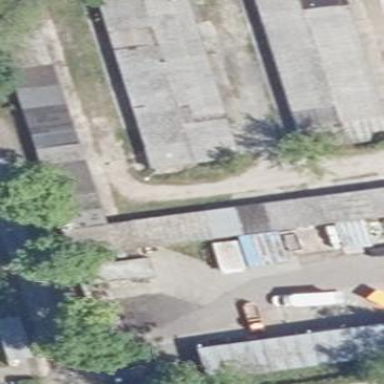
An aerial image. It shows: Garage.